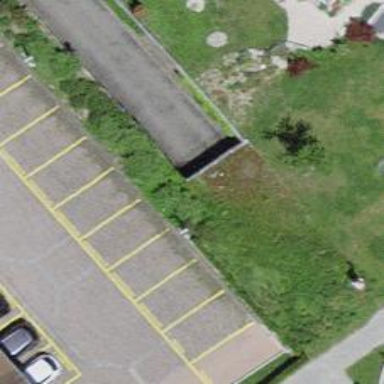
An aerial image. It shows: Parking entrance.